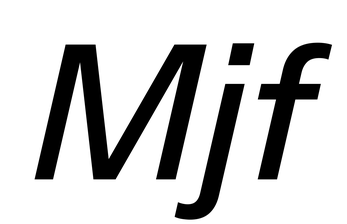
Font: InstrumentSans-Italic_Medium_Italic